Question: when I add webservice reference (not a service reference), I am getting same element with renamed added suffix as 1 as shown in the image. this causes an error when I try to debug. Inner exception says
Message=Types 'service.AddressType1' and 'service.AddressType' both use the XML type name, 'AddressType', from namespace 'xxx'. Use XML attributes to specify a unique XML name and/or namespace for the type.
I understand the error and I already saw some different threads here those tell me that I should specify different namespace but I don't have AddressType1 defined anywhere in my proxy classes. I have only AddressType. where from do I get that AddressType1 or others?
Anyone else got that error? thanks for your help.

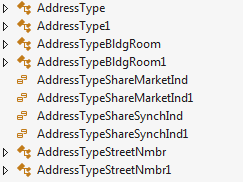
Answer: I was having inherited proxy classes which I generated using xsd2code tool. Problem was that this tool generated namespaces correctly for the parent xsd classes but when I check the class in the child which is shared/common by other parent classes, It appears that namespace field was empty as below. Therefore my service reference had same properties/classes more than one time with 1 suffix as shown in the question. I have just added same namespace for those child/inherited classes, It worked fine and no repeated properties. I hope that this helps to someone else having similar problem.
'''
System.Xml.Serialization.XmlRootAttribute([Namespace]:="", IsNullable:=True), _
'''